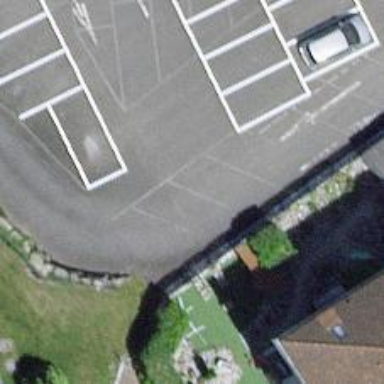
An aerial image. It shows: Parking aisle designated as service road.